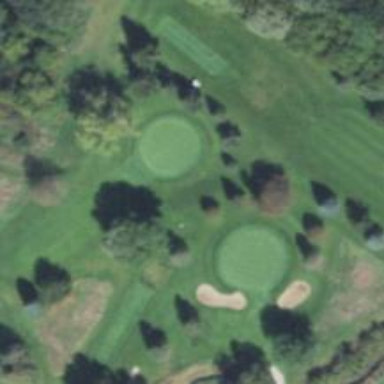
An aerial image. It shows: View of golf hole.